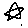
Label: star